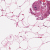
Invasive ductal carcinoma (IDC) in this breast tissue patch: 0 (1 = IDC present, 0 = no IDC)